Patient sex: M
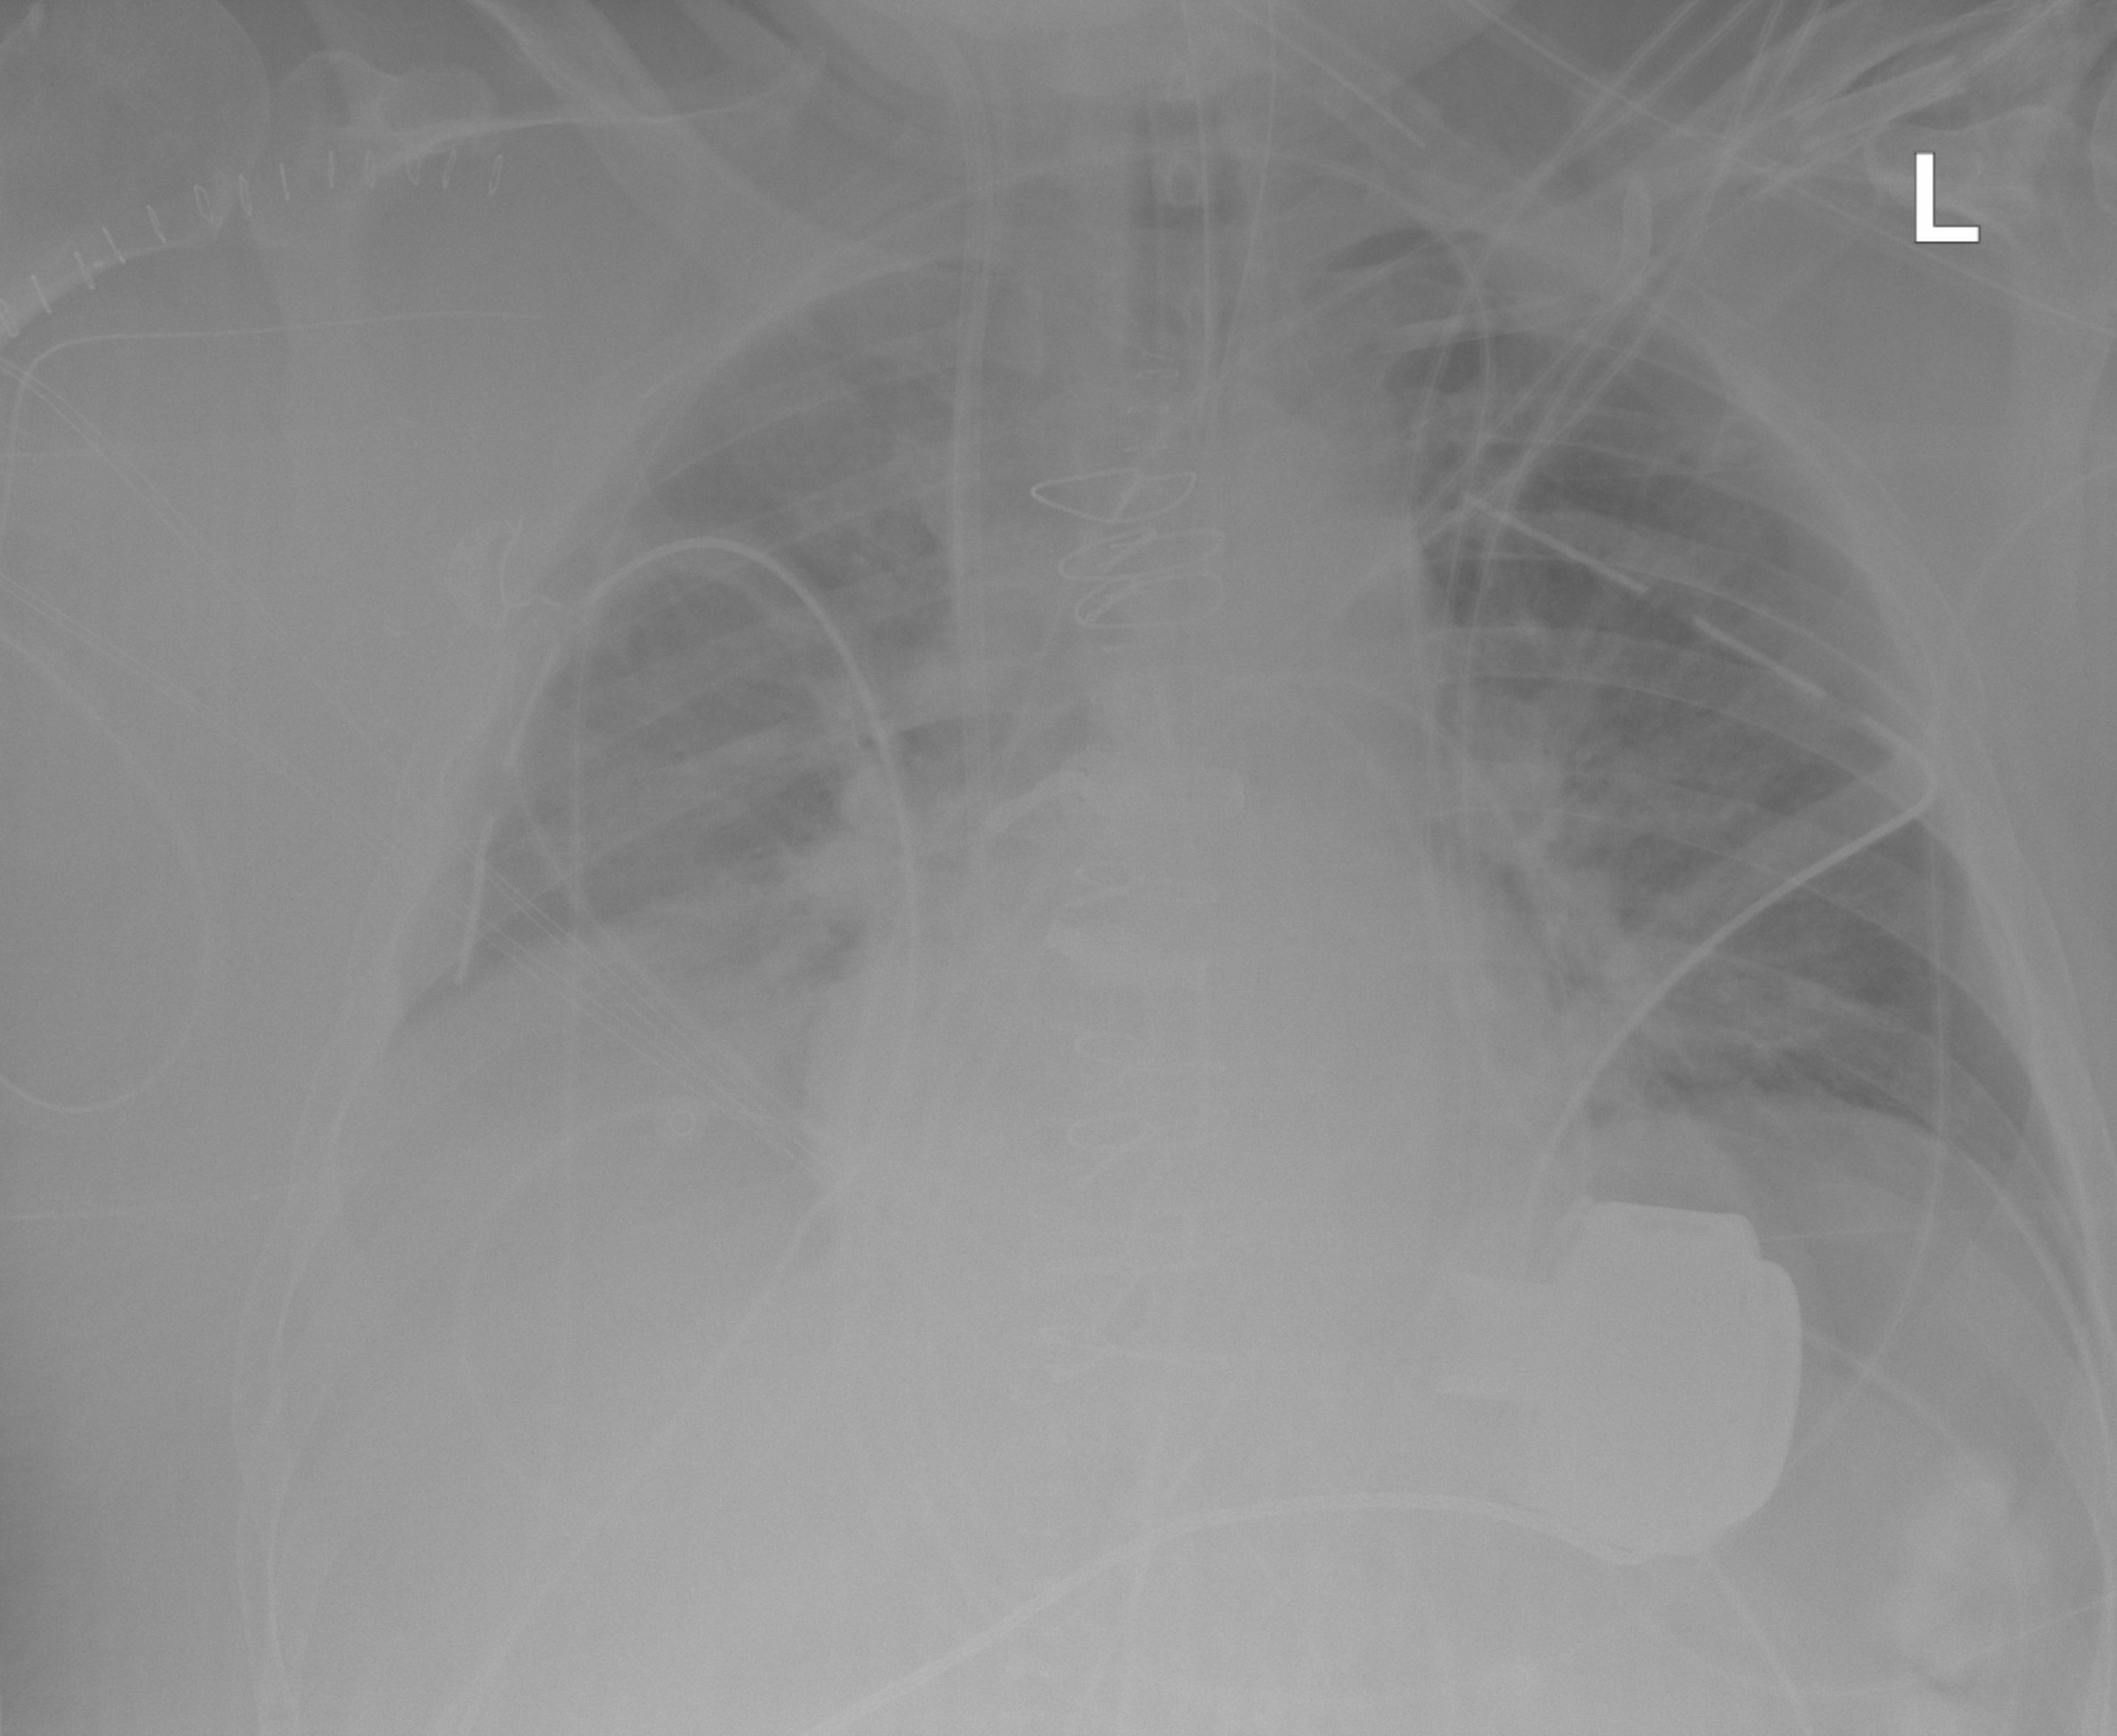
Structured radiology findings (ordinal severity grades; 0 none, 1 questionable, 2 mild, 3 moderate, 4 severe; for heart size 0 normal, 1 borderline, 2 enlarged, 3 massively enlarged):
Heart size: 1
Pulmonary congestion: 2
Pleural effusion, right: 2
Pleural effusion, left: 0
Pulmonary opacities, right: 0
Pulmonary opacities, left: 0
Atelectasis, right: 2
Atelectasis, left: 2